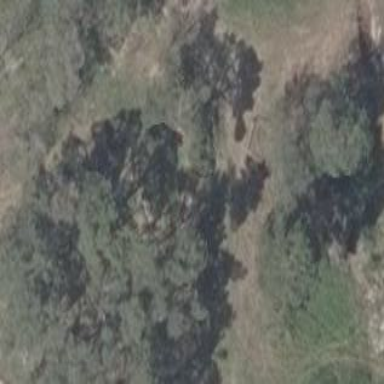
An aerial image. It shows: Forest area.